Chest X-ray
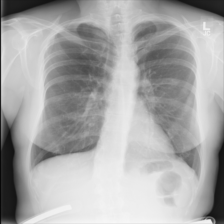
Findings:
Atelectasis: negative
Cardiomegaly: negative
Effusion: negative
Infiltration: negative
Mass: negative
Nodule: negative
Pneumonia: negative
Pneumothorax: negative
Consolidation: negative
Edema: negative
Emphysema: negative
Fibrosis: negative
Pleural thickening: negative
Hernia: negative